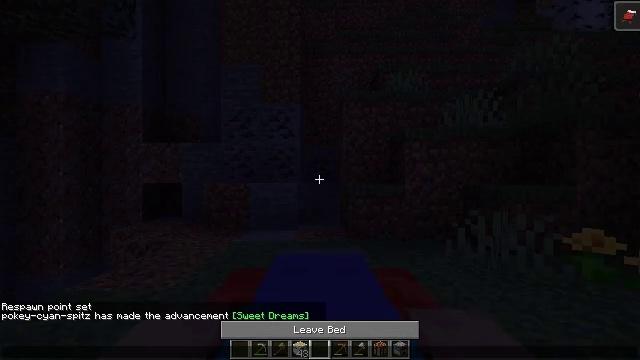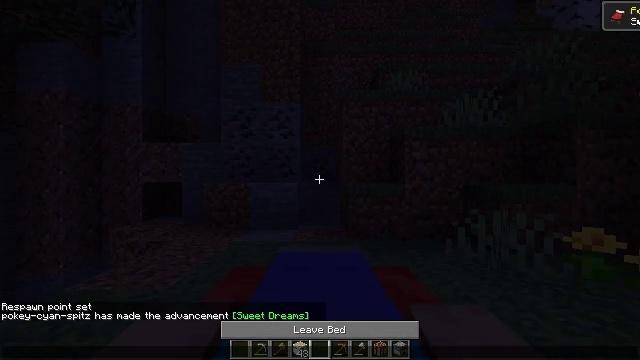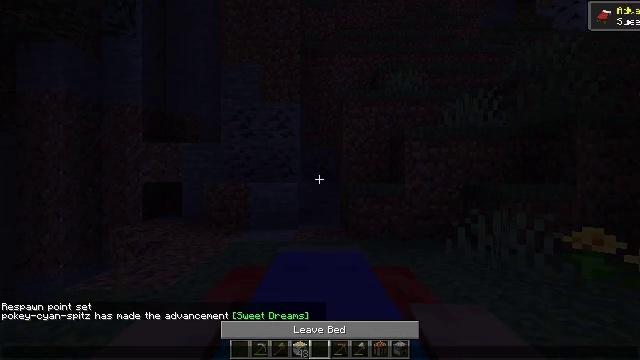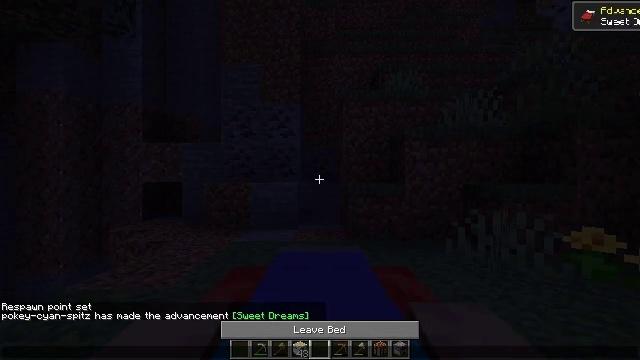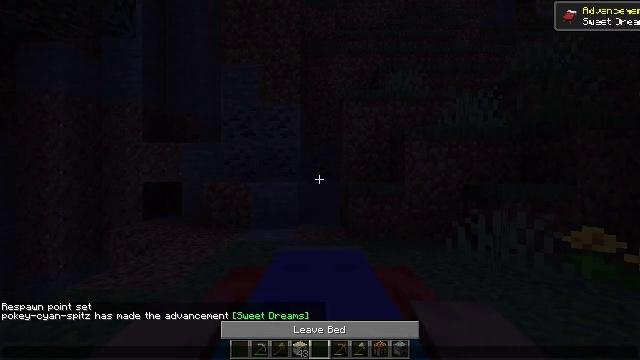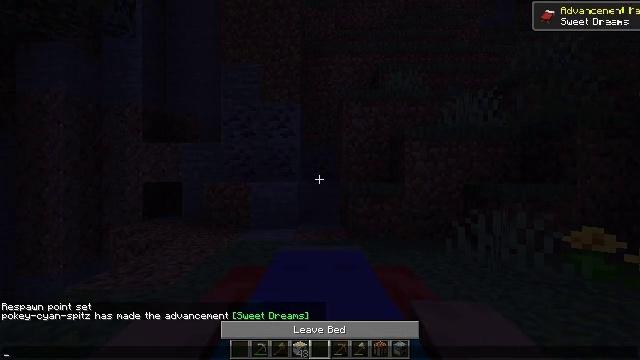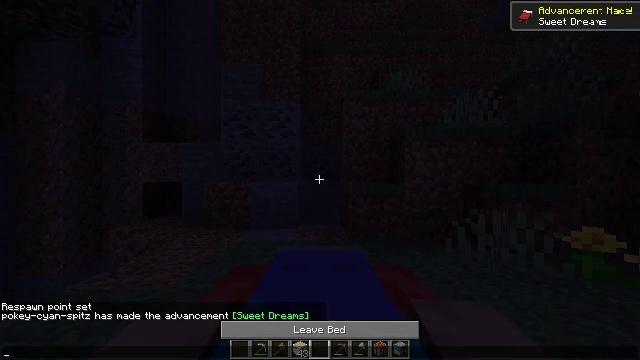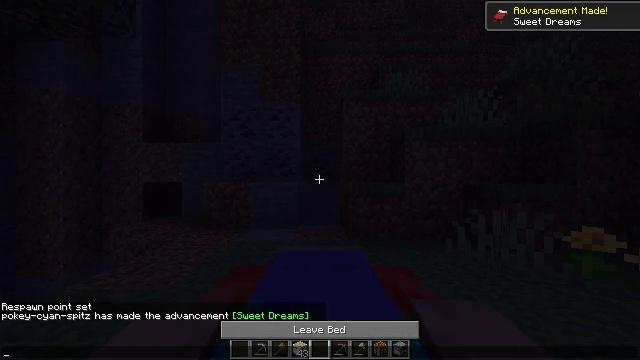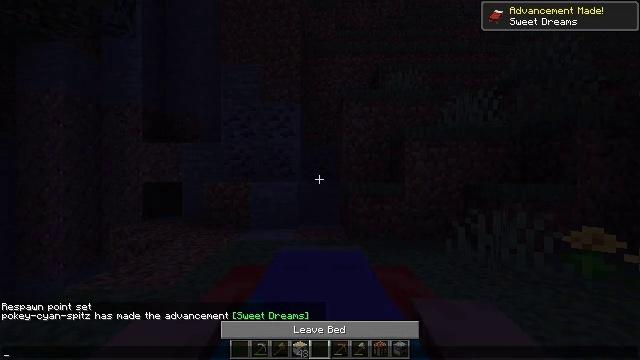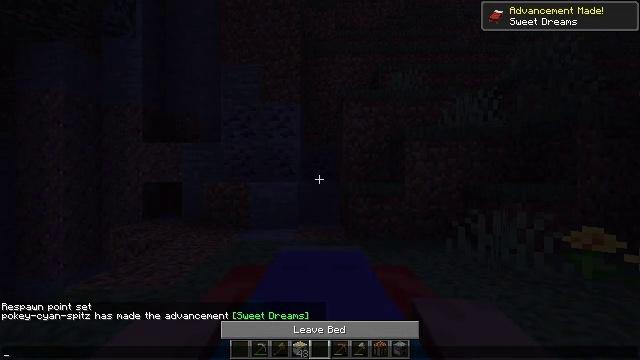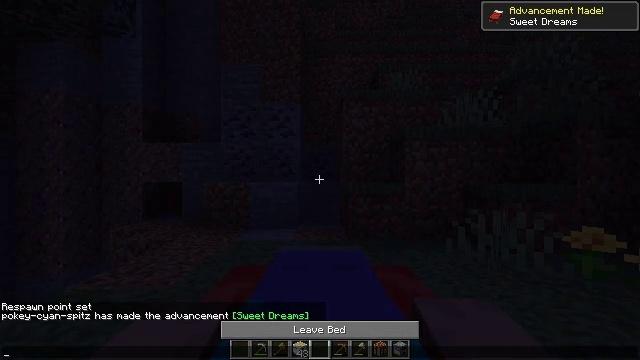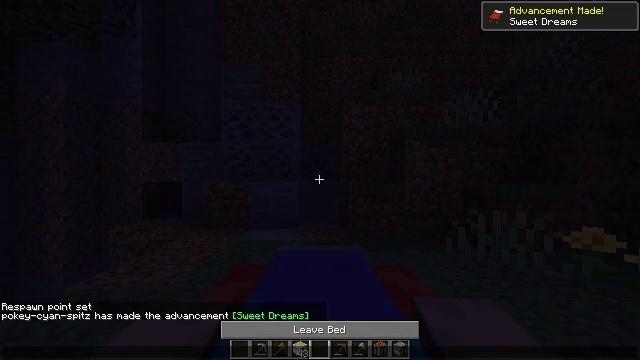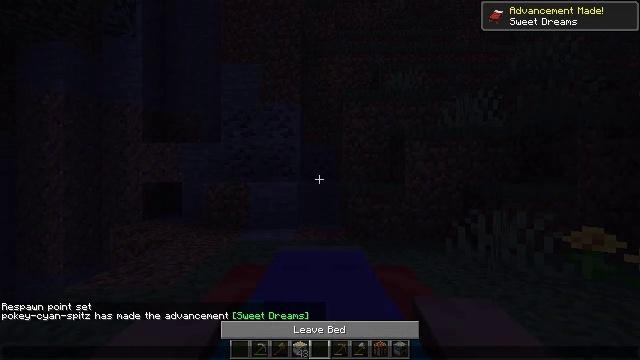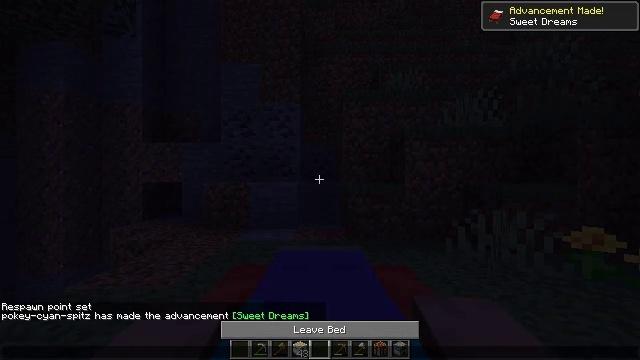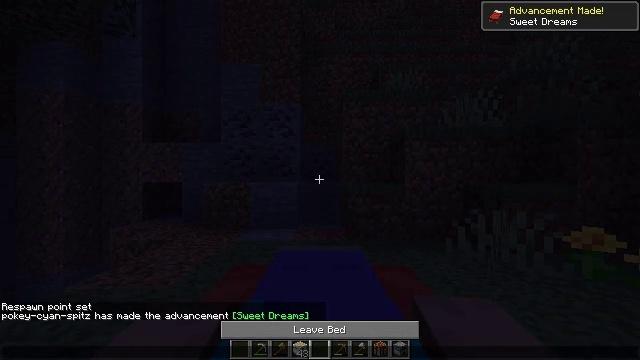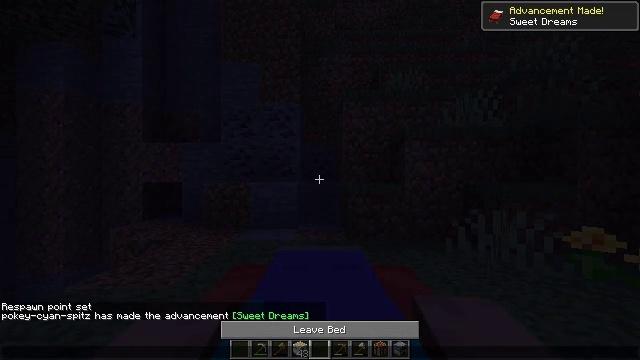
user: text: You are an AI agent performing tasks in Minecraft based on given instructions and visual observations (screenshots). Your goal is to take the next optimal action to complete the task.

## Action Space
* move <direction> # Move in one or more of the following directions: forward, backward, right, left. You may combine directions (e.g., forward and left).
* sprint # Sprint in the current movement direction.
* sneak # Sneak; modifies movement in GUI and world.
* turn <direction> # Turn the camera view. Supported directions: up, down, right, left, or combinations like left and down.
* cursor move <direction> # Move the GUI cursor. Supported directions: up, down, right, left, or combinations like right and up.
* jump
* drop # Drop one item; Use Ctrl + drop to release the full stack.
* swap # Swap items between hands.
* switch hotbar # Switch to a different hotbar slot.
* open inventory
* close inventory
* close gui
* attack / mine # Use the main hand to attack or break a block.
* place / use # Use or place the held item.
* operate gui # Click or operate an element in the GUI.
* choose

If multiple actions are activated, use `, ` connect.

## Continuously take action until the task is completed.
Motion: motion action
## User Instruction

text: Pick up the red bed for relocation.
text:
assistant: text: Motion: no_op
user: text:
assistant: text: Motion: no_op
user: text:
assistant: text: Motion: cursor move up
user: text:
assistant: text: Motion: no_op
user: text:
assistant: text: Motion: no_op
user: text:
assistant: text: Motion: no_op
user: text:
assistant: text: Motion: no_op
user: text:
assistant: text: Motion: no_op
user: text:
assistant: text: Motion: no_op
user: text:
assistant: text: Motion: no_op
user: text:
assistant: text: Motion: no_op
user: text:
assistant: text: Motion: no_op
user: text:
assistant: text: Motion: no_op
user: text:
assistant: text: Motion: no_op
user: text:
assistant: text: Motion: no_op
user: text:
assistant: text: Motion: no_op
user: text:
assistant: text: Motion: no_op
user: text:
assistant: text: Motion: no_op
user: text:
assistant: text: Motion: no_op
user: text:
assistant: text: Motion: no_op
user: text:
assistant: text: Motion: no_op
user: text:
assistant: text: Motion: no_op
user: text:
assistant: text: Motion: no_op
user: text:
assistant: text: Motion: no_op
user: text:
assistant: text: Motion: no_op
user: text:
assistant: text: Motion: no_op
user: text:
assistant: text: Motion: no_op
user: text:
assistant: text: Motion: no_op
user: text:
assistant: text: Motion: no_op
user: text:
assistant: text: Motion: no_op